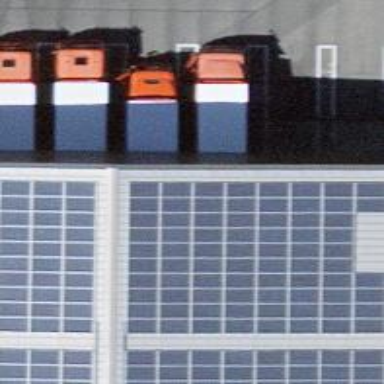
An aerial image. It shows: Solar power generator using photovoltaic panels.